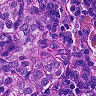
Metastatic tissue present: yes